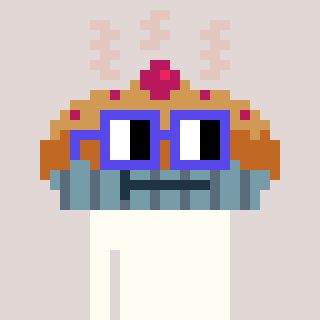
a pixel art character with square blue glasses, a pie-shaped head and a grayscale-colored body on a warm background